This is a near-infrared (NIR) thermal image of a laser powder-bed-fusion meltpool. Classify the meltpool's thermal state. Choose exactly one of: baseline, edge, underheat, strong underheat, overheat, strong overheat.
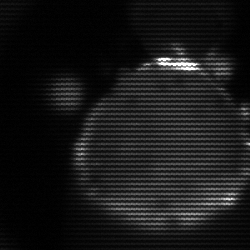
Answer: edge